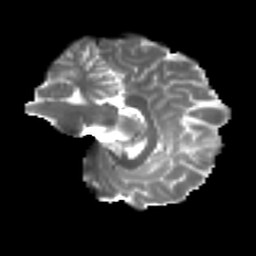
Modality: T2w
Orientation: sagittal
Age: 23
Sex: female
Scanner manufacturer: ge
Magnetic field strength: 3 T
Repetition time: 7.8 s
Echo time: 0.0606 s